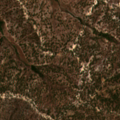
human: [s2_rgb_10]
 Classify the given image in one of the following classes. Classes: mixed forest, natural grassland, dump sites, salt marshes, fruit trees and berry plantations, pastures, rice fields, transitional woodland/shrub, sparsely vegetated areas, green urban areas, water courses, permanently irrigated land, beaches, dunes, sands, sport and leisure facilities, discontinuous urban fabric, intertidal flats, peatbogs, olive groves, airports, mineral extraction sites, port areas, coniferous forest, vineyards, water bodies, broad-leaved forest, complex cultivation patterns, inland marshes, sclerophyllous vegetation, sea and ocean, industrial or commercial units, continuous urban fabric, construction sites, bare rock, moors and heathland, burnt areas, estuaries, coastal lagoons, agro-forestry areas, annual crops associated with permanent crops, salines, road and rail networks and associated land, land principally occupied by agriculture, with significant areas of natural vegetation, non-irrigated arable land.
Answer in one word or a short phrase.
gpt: broad-leaved forest